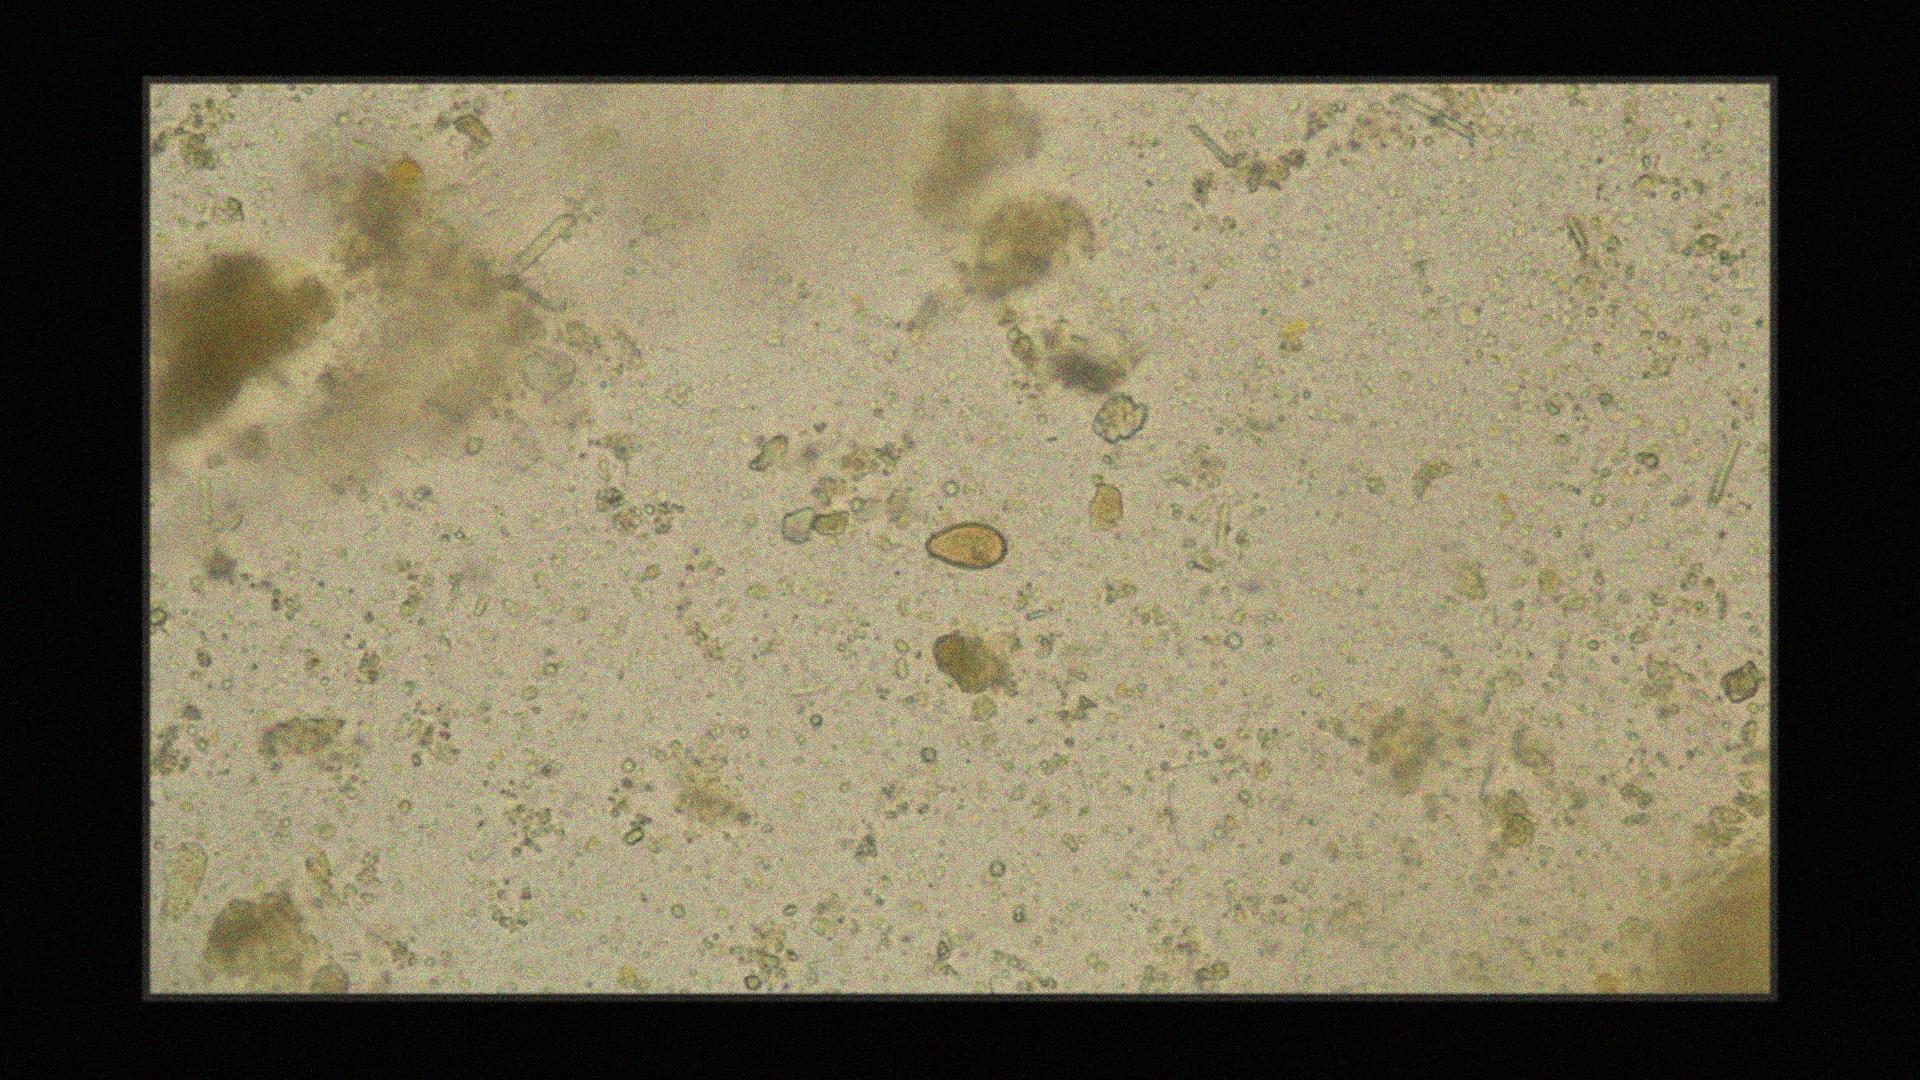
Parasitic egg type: Opisthorchis viverrine